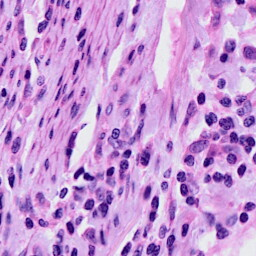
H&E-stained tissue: Cervix